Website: apple-inc
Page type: customer-info-address
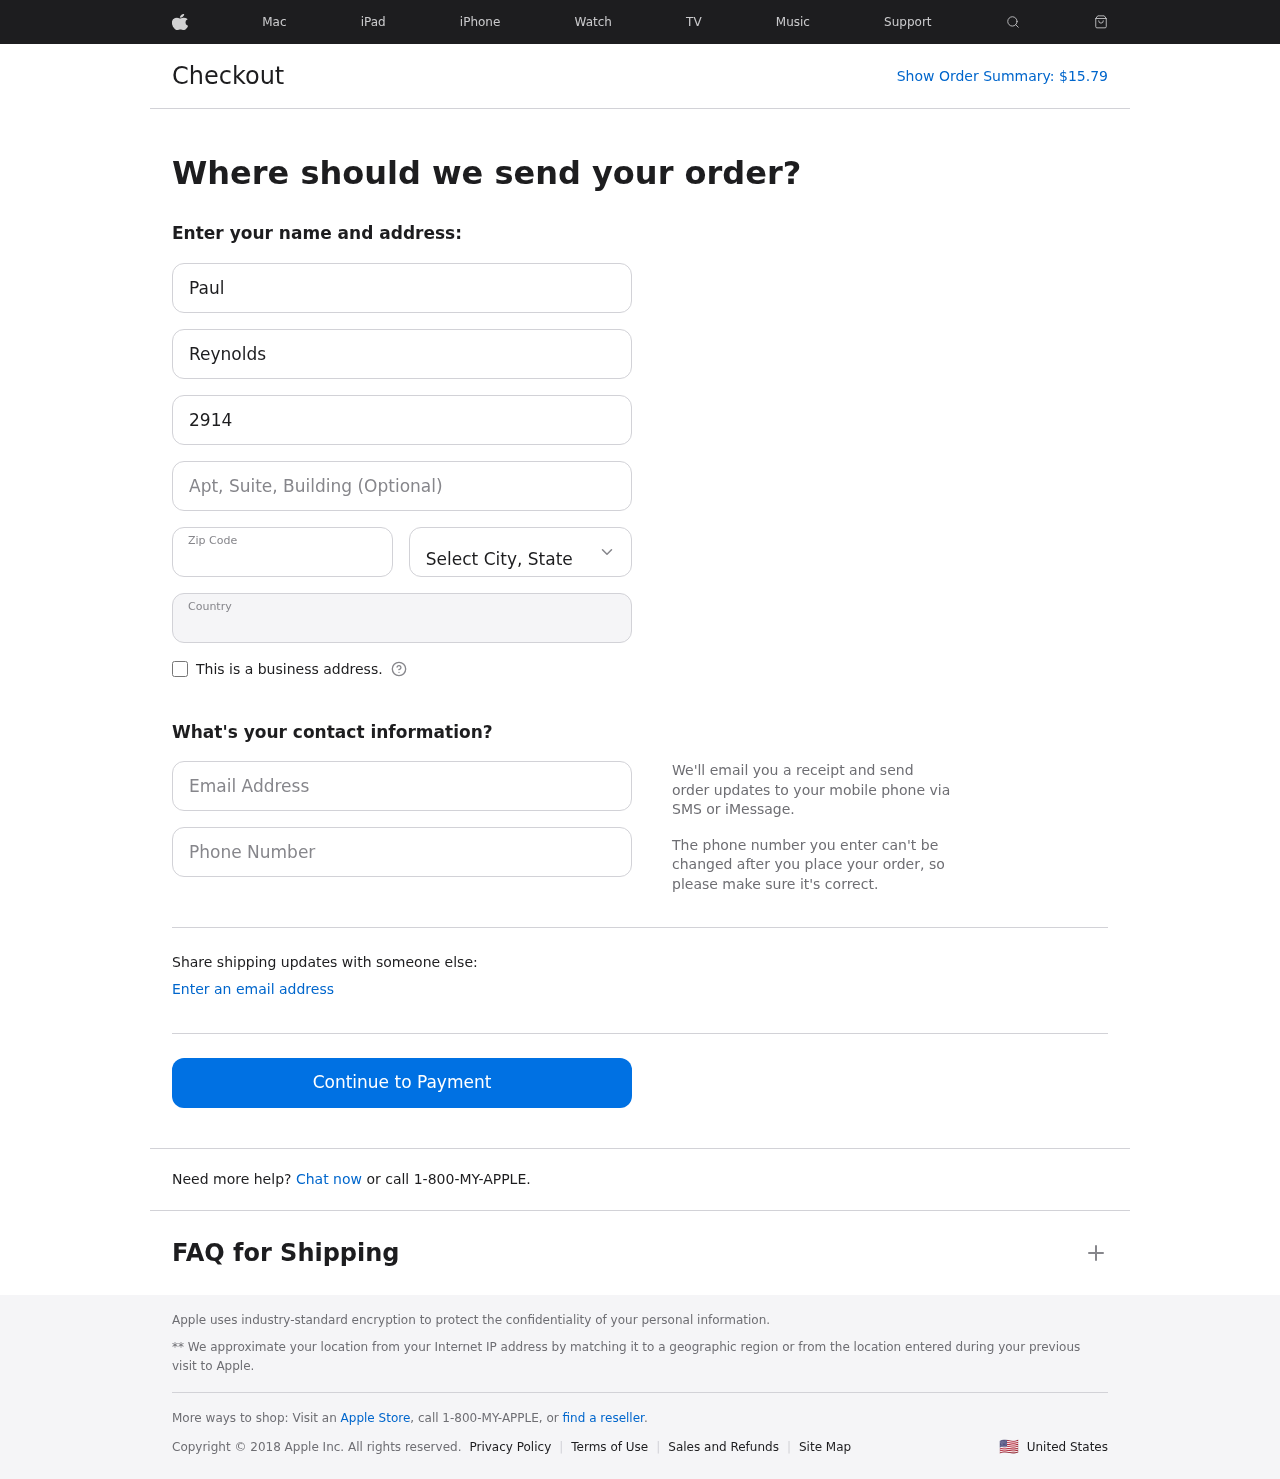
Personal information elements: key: PII_CITY_STATE
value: Alexandrafurt, PW
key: PII_COUNTRY
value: United States
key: PII_EMAIL
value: paul.reynolds@hotmail.com
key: PII_FIRSTNAME
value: Paul
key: PII_LASTNAME
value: Reynolds
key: PII_PHONE
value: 3234631568
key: PII_POSTCODE
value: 08421
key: PII_STREET
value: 29145 Elliott Drives
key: PII_STREET2
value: Suite 404
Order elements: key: ORDER_TOTAL
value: $15.79